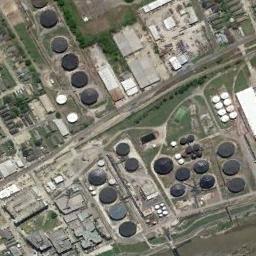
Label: storage_tank